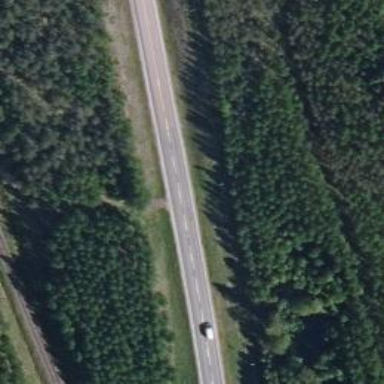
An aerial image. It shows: Asphalt trunk highway.